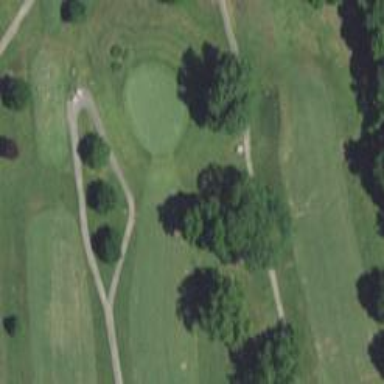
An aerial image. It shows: Path for both roads and golfers.